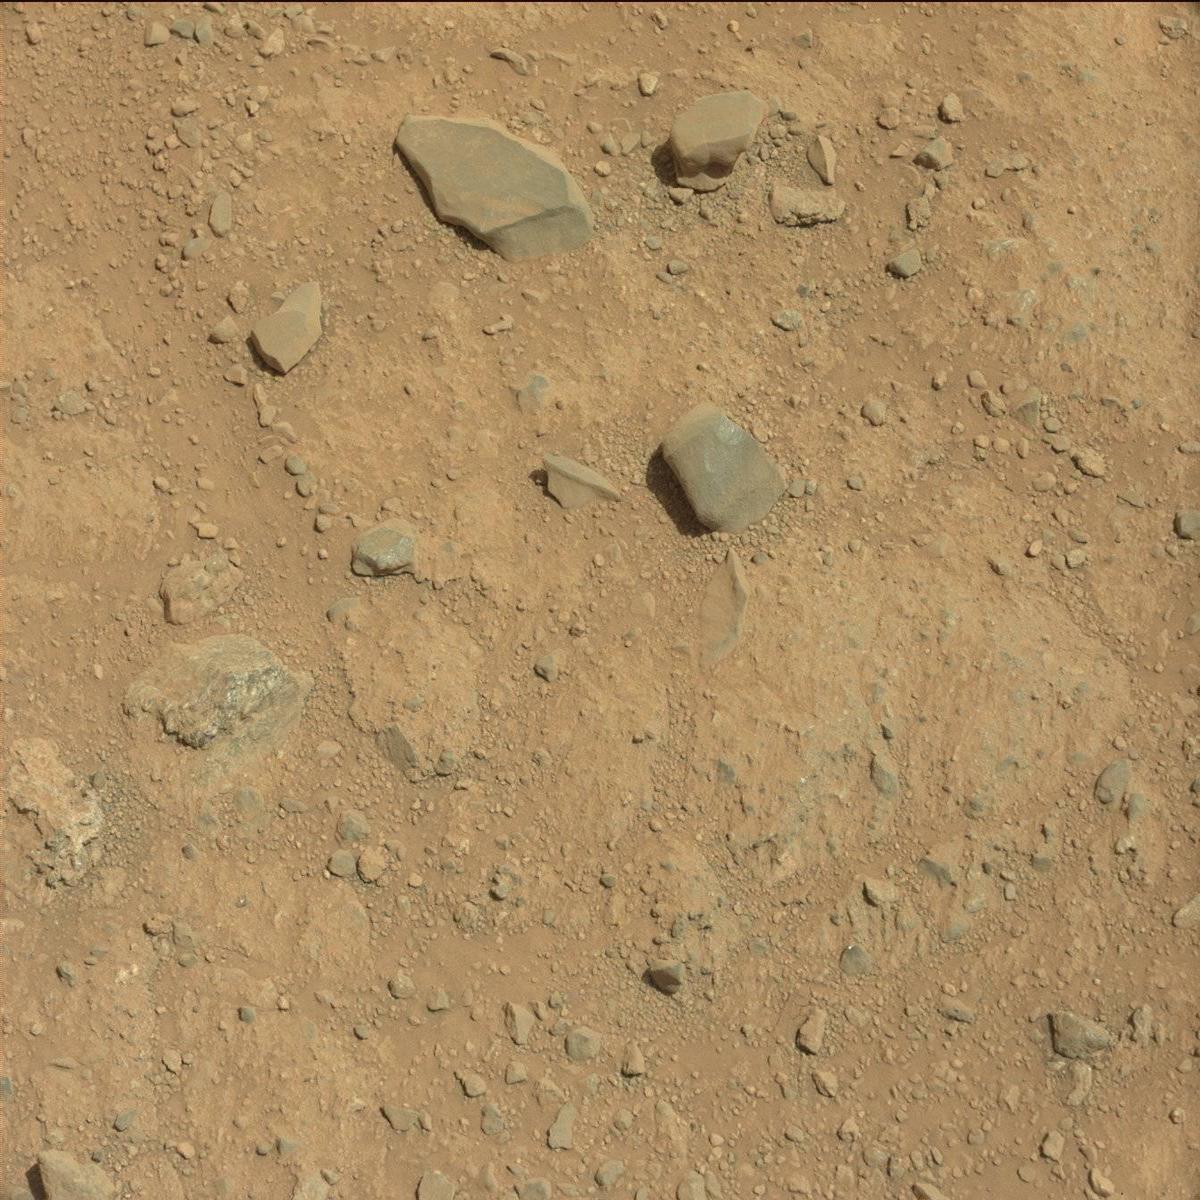
Terrain classes present: Bedrock, Rock, Sand / Soil